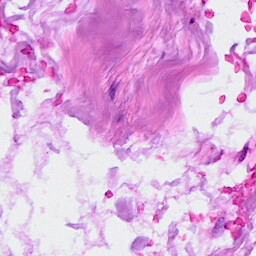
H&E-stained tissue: Breast